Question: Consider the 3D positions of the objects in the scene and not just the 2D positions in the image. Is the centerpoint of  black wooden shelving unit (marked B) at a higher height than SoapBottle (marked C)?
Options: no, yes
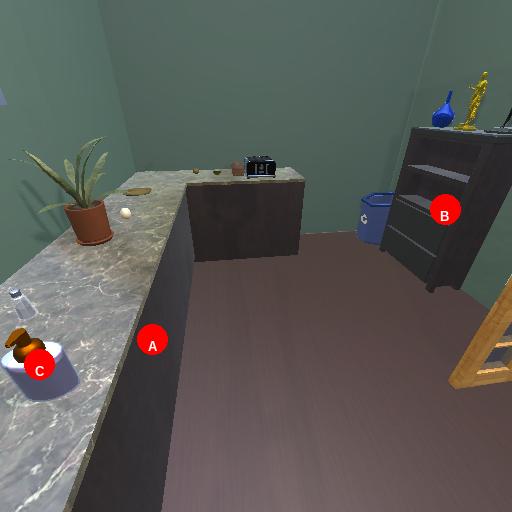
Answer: no